Question: Several days i mused about the three-folded job of
a. getting
b. parsing
c. storing a number of pages.
Two days ago i thought that getting the pages would be the major-task. No this isnt the case - i guess that the parser-job would be a heroic task. Each of the pages that are intended to be parsed is a png-image.
So the question is - after getting all them. How to parse them!? This seems to be the issue. Guess that there are some perl-modules out there - that can help in doing this...
Well - i think that this job only can be done with some OCR embedded! Question: is there a perl-module that can be use here to support this task:
BTW: see the result-pages.

BTW;: and as i thought i can find all 790 resultpages within a certain range between
Id= 0 and Id= 100000 i thought, that i can go the way with a loop:
<URL>
<URL>
<URL>
<URL>
<URL>
i thought i can go the Perl-Way but i am not very very sure:
I was trying to use LWP::UserAgent on the same URLs [see below]
with different query arguments, and i am wondering if LWP::UserAgent provides a
way for us to loop through the query arguments? I am not sure that LWP::UserAgent has a method for us to do that. Well - i sometimes heard that it is easier to use Mechanize. But is it really easier!?
But - to be frank; The is not very difficult - if we compare this task with ... How !?
Any ideas - suggestions -
look forward to hear from you...
zero
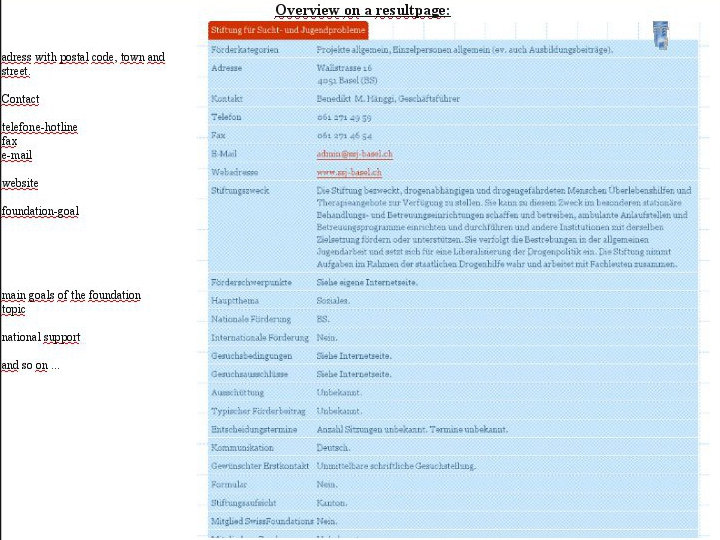
Answer: I would suggest using 'Image::OCR::Tesseract'
I've had good experience with in the past using C++.
See <URL> for further info.